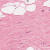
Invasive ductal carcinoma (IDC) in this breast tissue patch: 0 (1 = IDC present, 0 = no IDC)